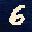
Label: 6